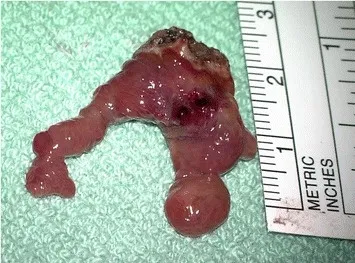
Surgical specimen. A double-branched tumor covered by mucous membranes measuring approximately 28 x 21 x 16 mm is removed by laser resection. Residual bleeding and thermic damage can be noted on the surface.
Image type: medical_photograph (other_medical_photograph)